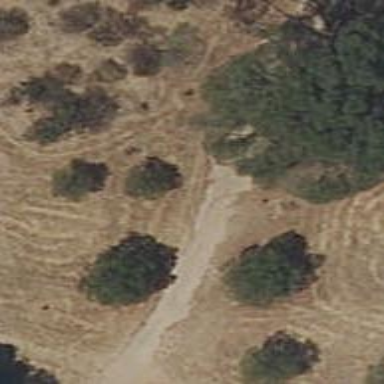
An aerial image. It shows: Unpaved path with excellent trail visibility.